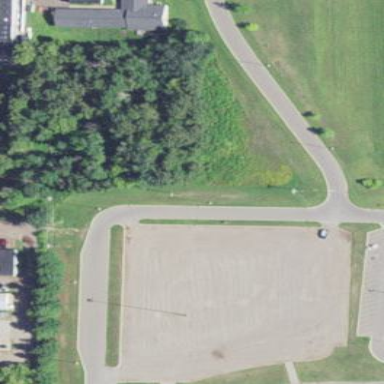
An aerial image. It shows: Parking area with unpaved surface.